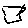
Label: hexagon